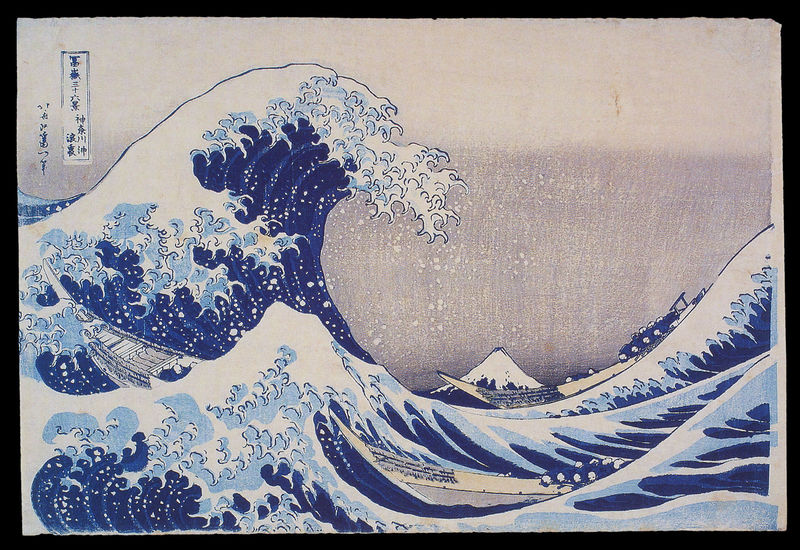
Titel: 36 Ansichten des Fuji
Künstler: Katsushika Hokusai
Institution: Honolulu, Honolulu Academy of Arts
Schlagwörter: berg, blau, gemälde, himmel, meer, wasser, weiß, wolken, menschen, see, grau, köpfe, männer, schwarz, zeichnung, schnee, malerei, rahmen, nass, wind, stoff, seide, boot, boote, gischt, holzschnitt, japan, schiff, schiffe, schrift, welle, wellen, papier, gebirge, kamm, gewalt, sturm, tosend, woge, holzboot, inschrift, japanisch, schriftzeichen, hoch, ozean, asien, druck, text, gsicht, balu, wellenkamm, wellenkämme, die, barke, brecher, stürmig, fuji, fujijama, wele, die welle, hokusai, kanji, gewalr, hanzai, ukio-e, meeresgewalt